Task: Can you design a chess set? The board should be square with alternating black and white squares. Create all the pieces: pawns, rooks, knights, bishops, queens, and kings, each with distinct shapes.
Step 2230:
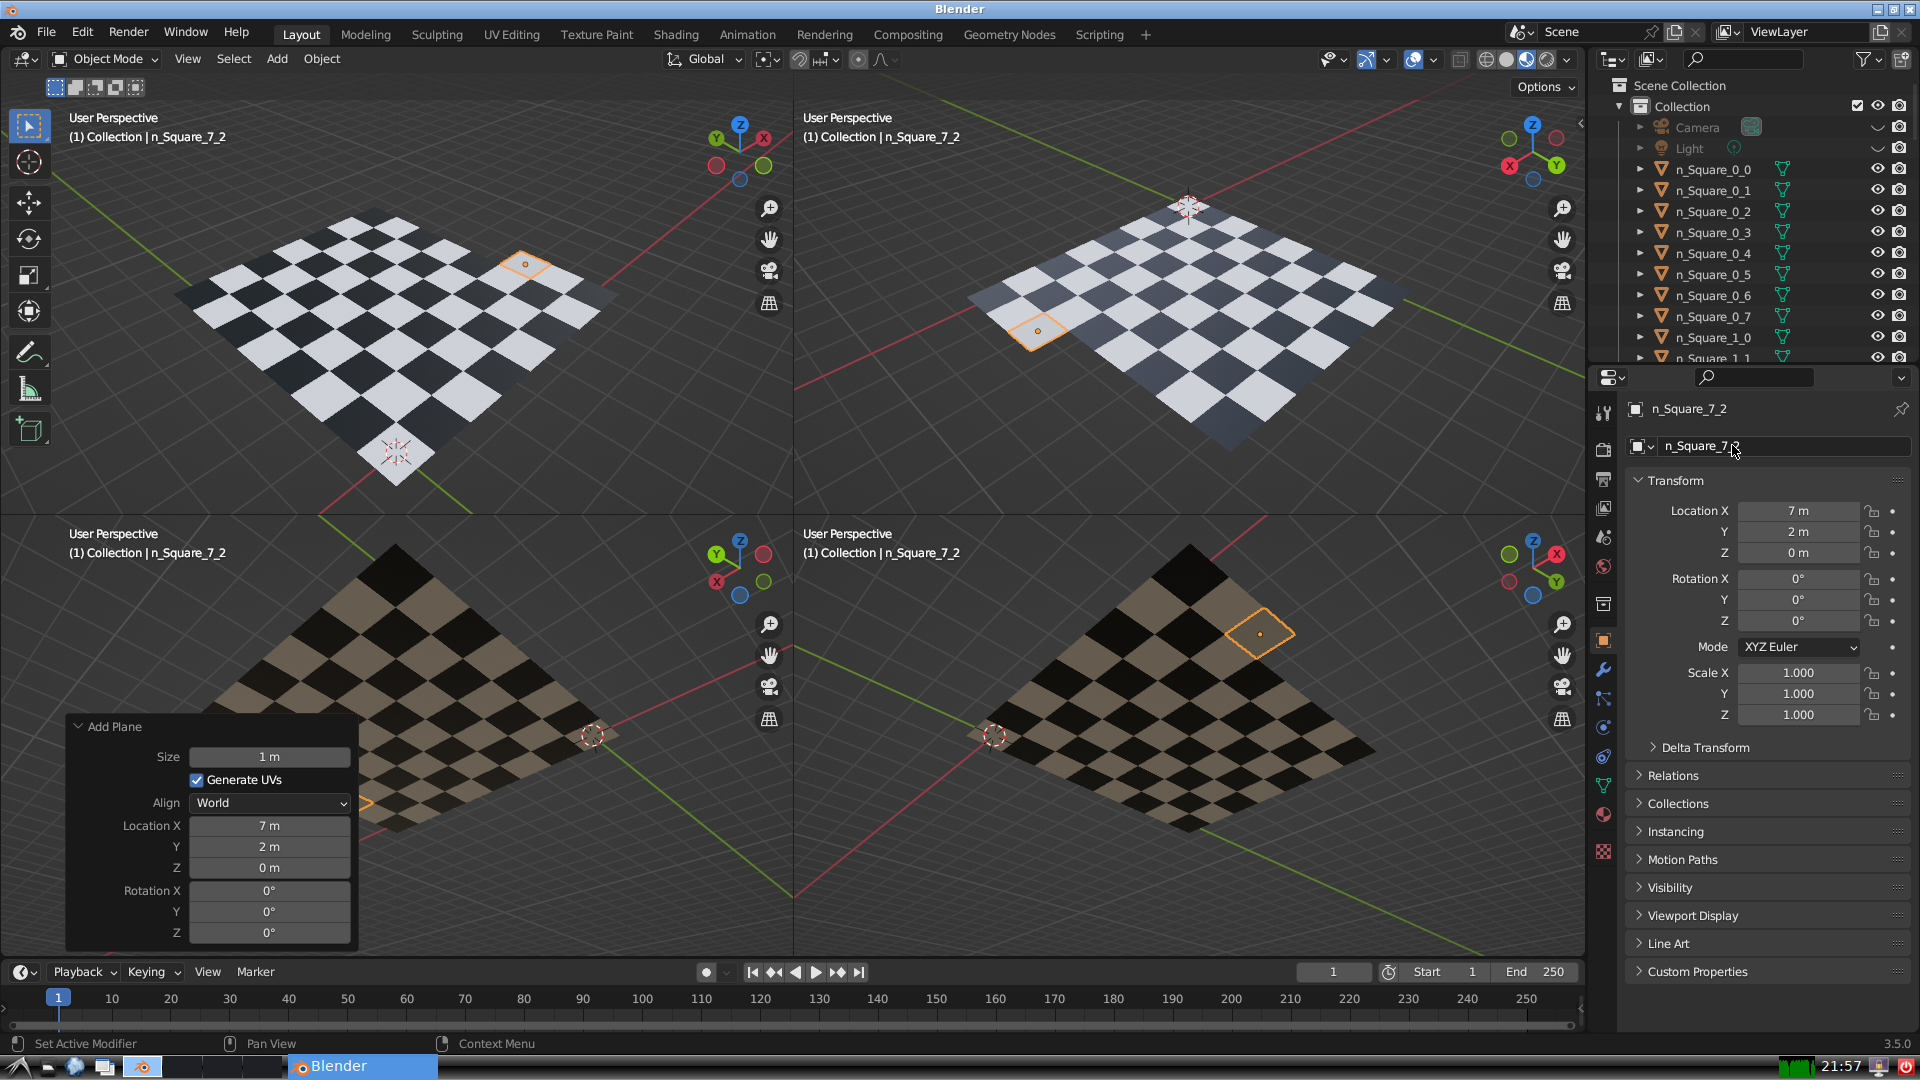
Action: {"mouse_move": [1603, 815]}